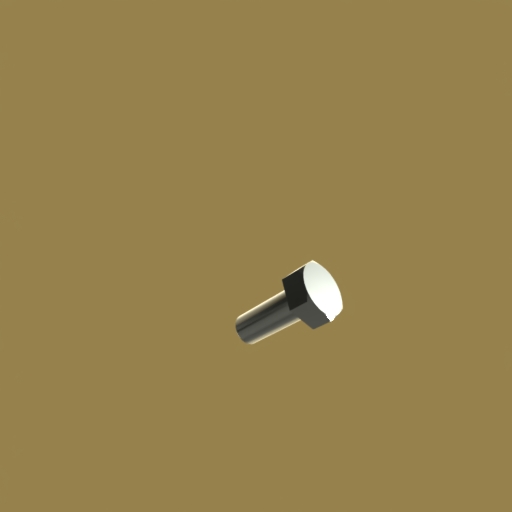
Label: bolt